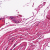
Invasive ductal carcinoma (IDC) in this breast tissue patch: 0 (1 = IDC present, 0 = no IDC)